RGB frame:
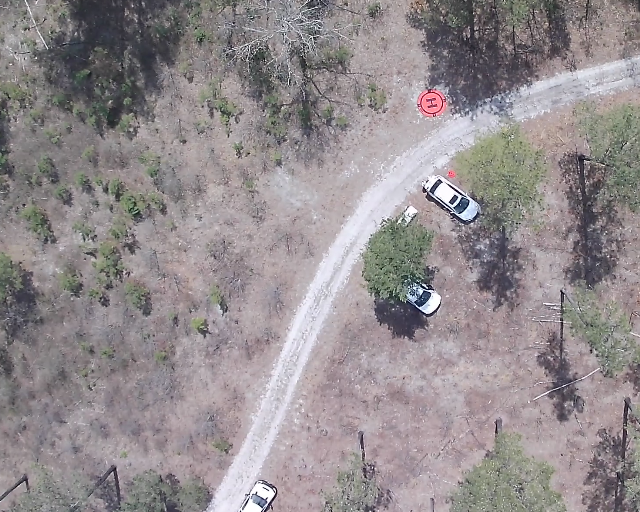
Thermal frame:
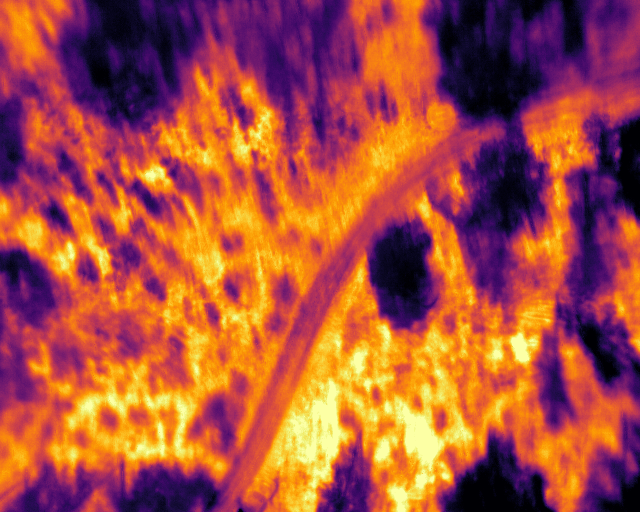
Captured: 2026-02-26 02:32:53
Pixels at or above 80 °C: 0 (fraction of frame: 0)